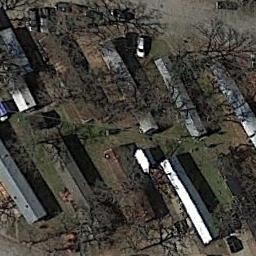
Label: mobile_home_park